Chest X-ray:
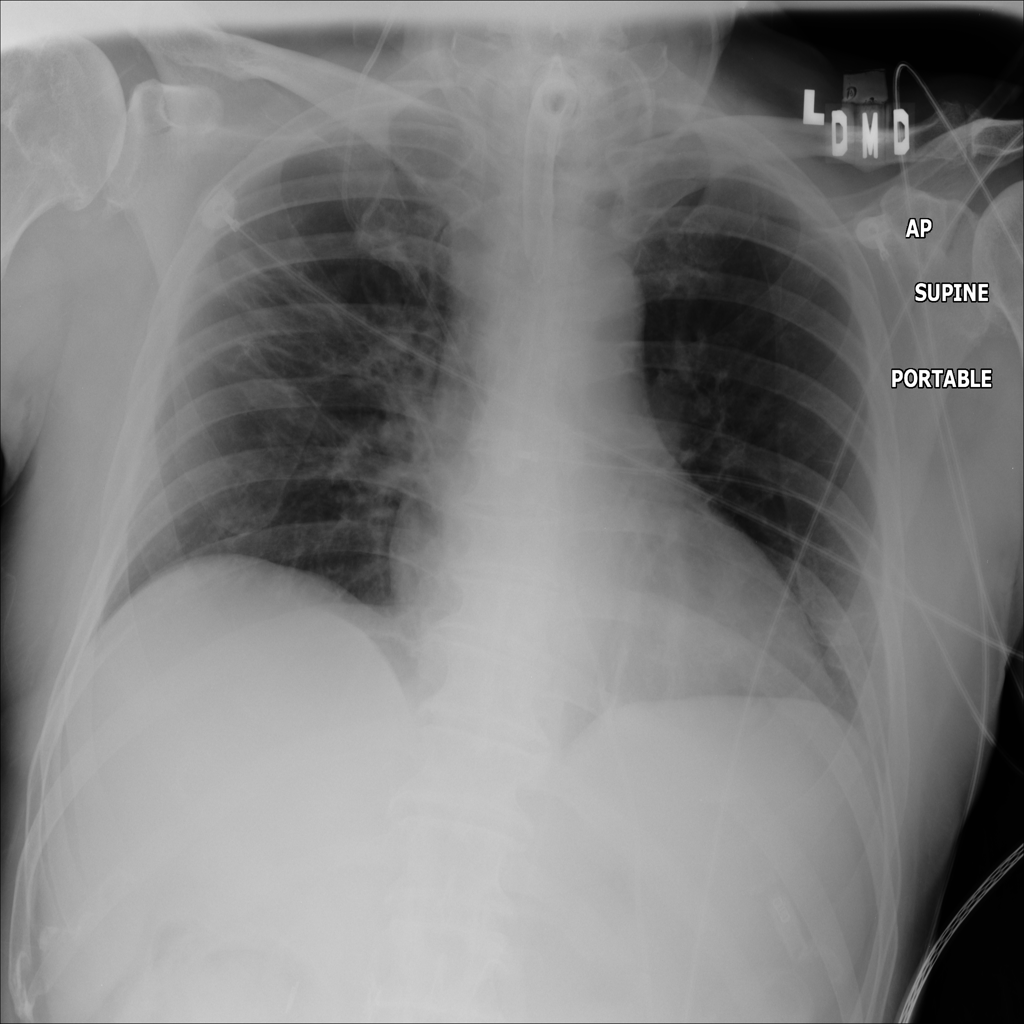
Findings: Consolidation, Effusion, Atelectasis
No abnormal finding: no